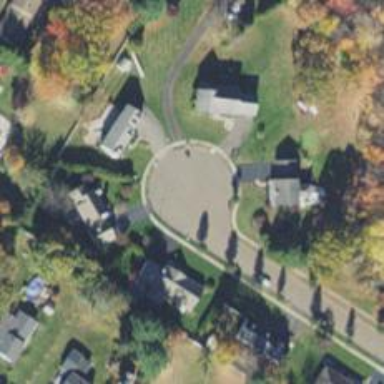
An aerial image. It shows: Turning circle on the road.